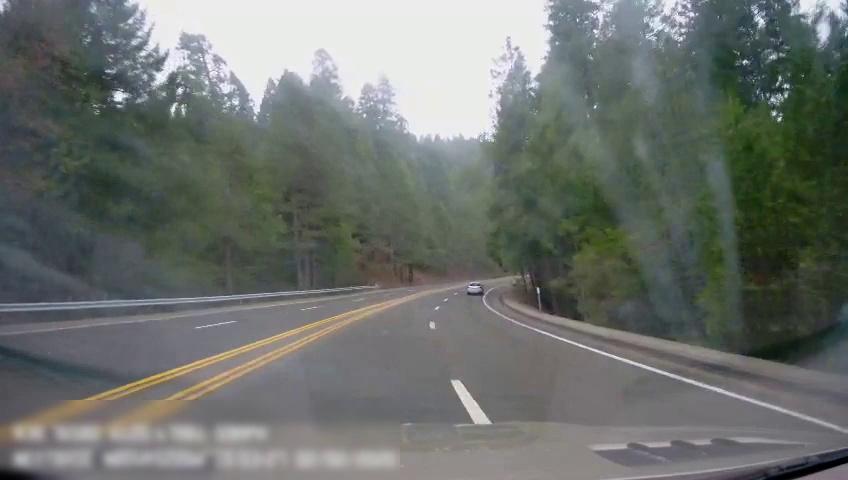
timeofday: Day
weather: Cloudy
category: Drivable Space
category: Vehicles | Car
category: Lanes | Alternate Lane
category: Lanes | Alternate Lane
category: Lanes | Alternate Lane
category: Lanes | Current Lane
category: Lanes | Current Lane
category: Lanes | Alternate Lane